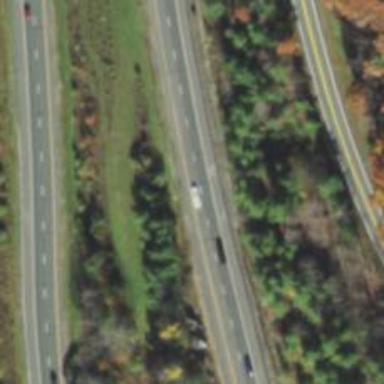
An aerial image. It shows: Asphalt motorway.